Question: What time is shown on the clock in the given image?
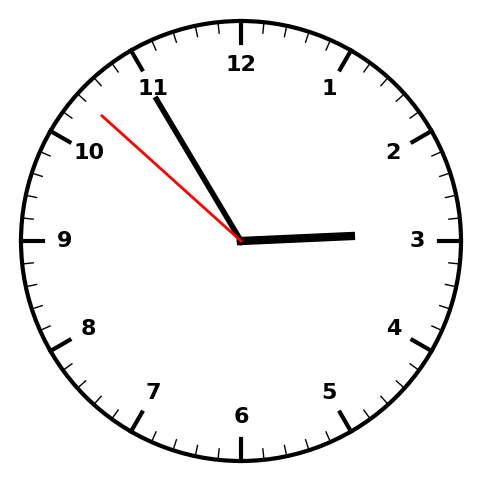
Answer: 02:54:52